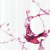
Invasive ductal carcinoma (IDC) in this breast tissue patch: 0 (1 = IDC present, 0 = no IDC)